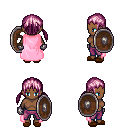
a pixel art fantasy rpg character, female body template, human, dark skin, pink cape, magenta pants, pink twin-tailed hairstyle, metal gloves, brown slippers, shield, four views (front, back, left, right), 2x2 character sprite sheet, small pixel art, hard edges, no anti-aliasing